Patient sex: M
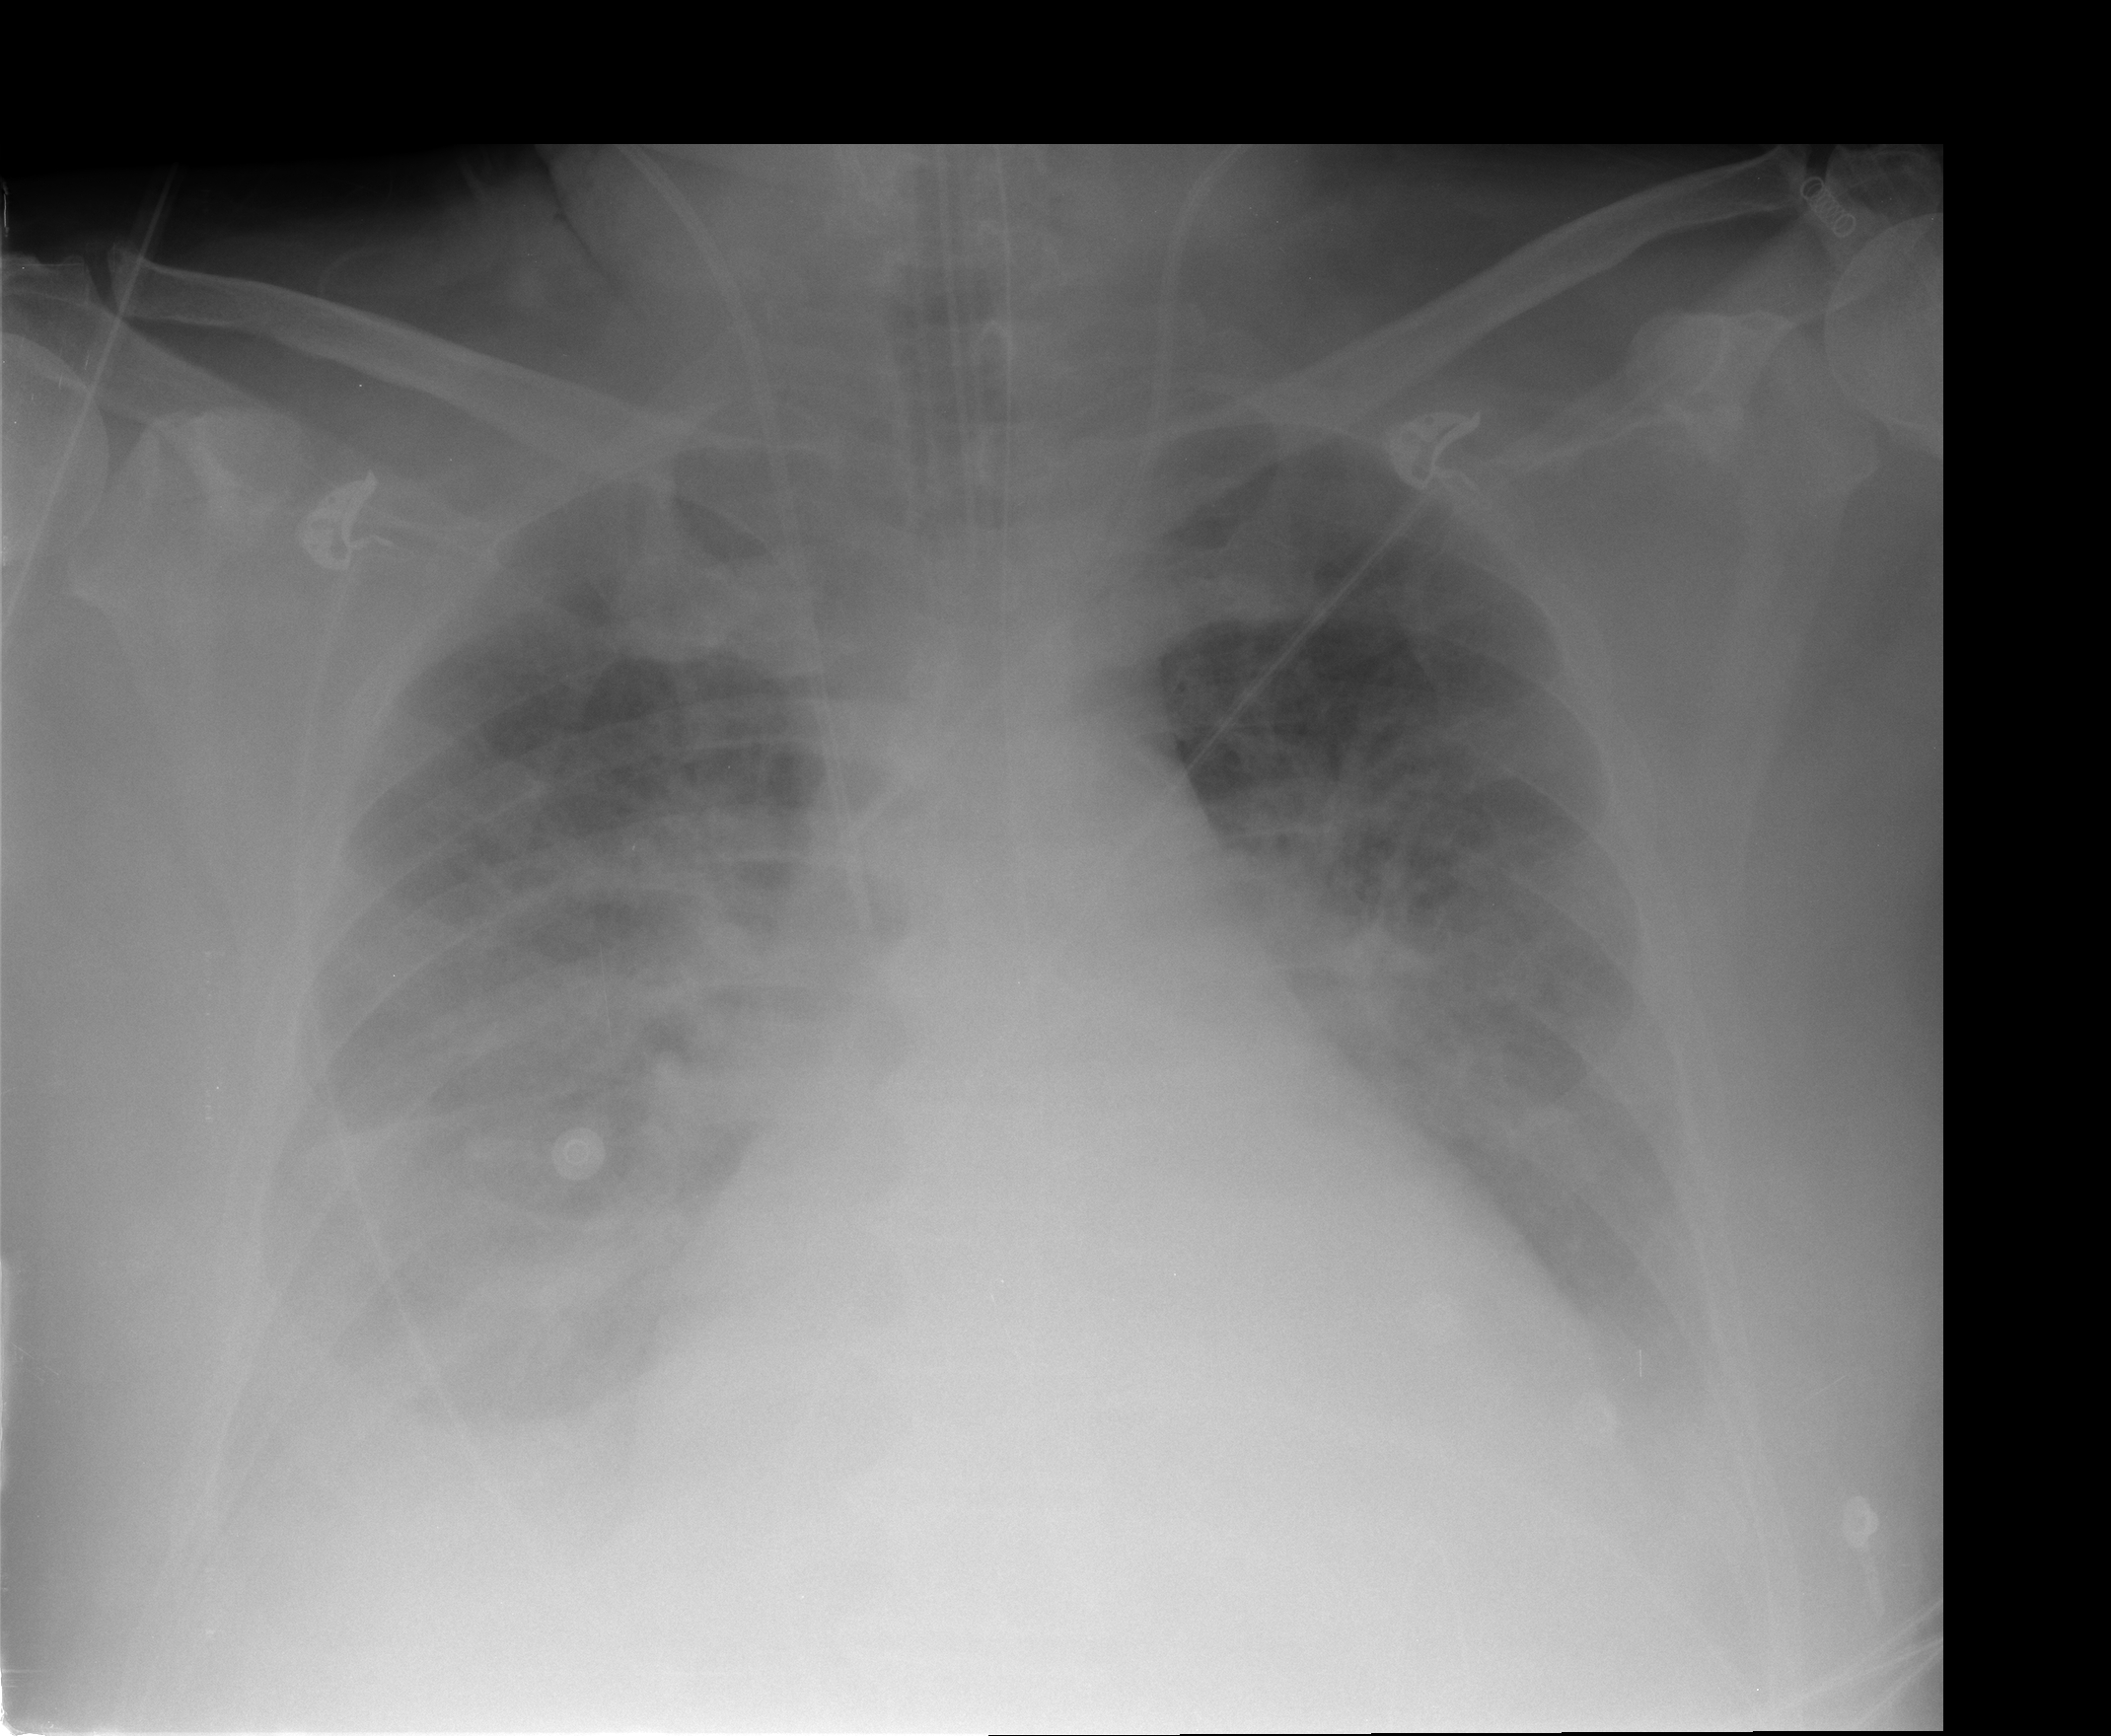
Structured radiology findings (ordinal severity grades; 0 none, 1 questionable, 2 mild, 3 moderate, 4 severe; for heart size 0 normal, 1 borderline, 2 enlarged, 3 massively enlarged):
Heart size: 2
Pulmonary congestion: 3
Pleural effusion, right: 3
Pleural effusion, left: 2
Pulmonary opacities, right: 2
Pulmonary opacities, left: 2
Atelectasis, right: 3
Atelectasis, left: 2